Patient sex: M
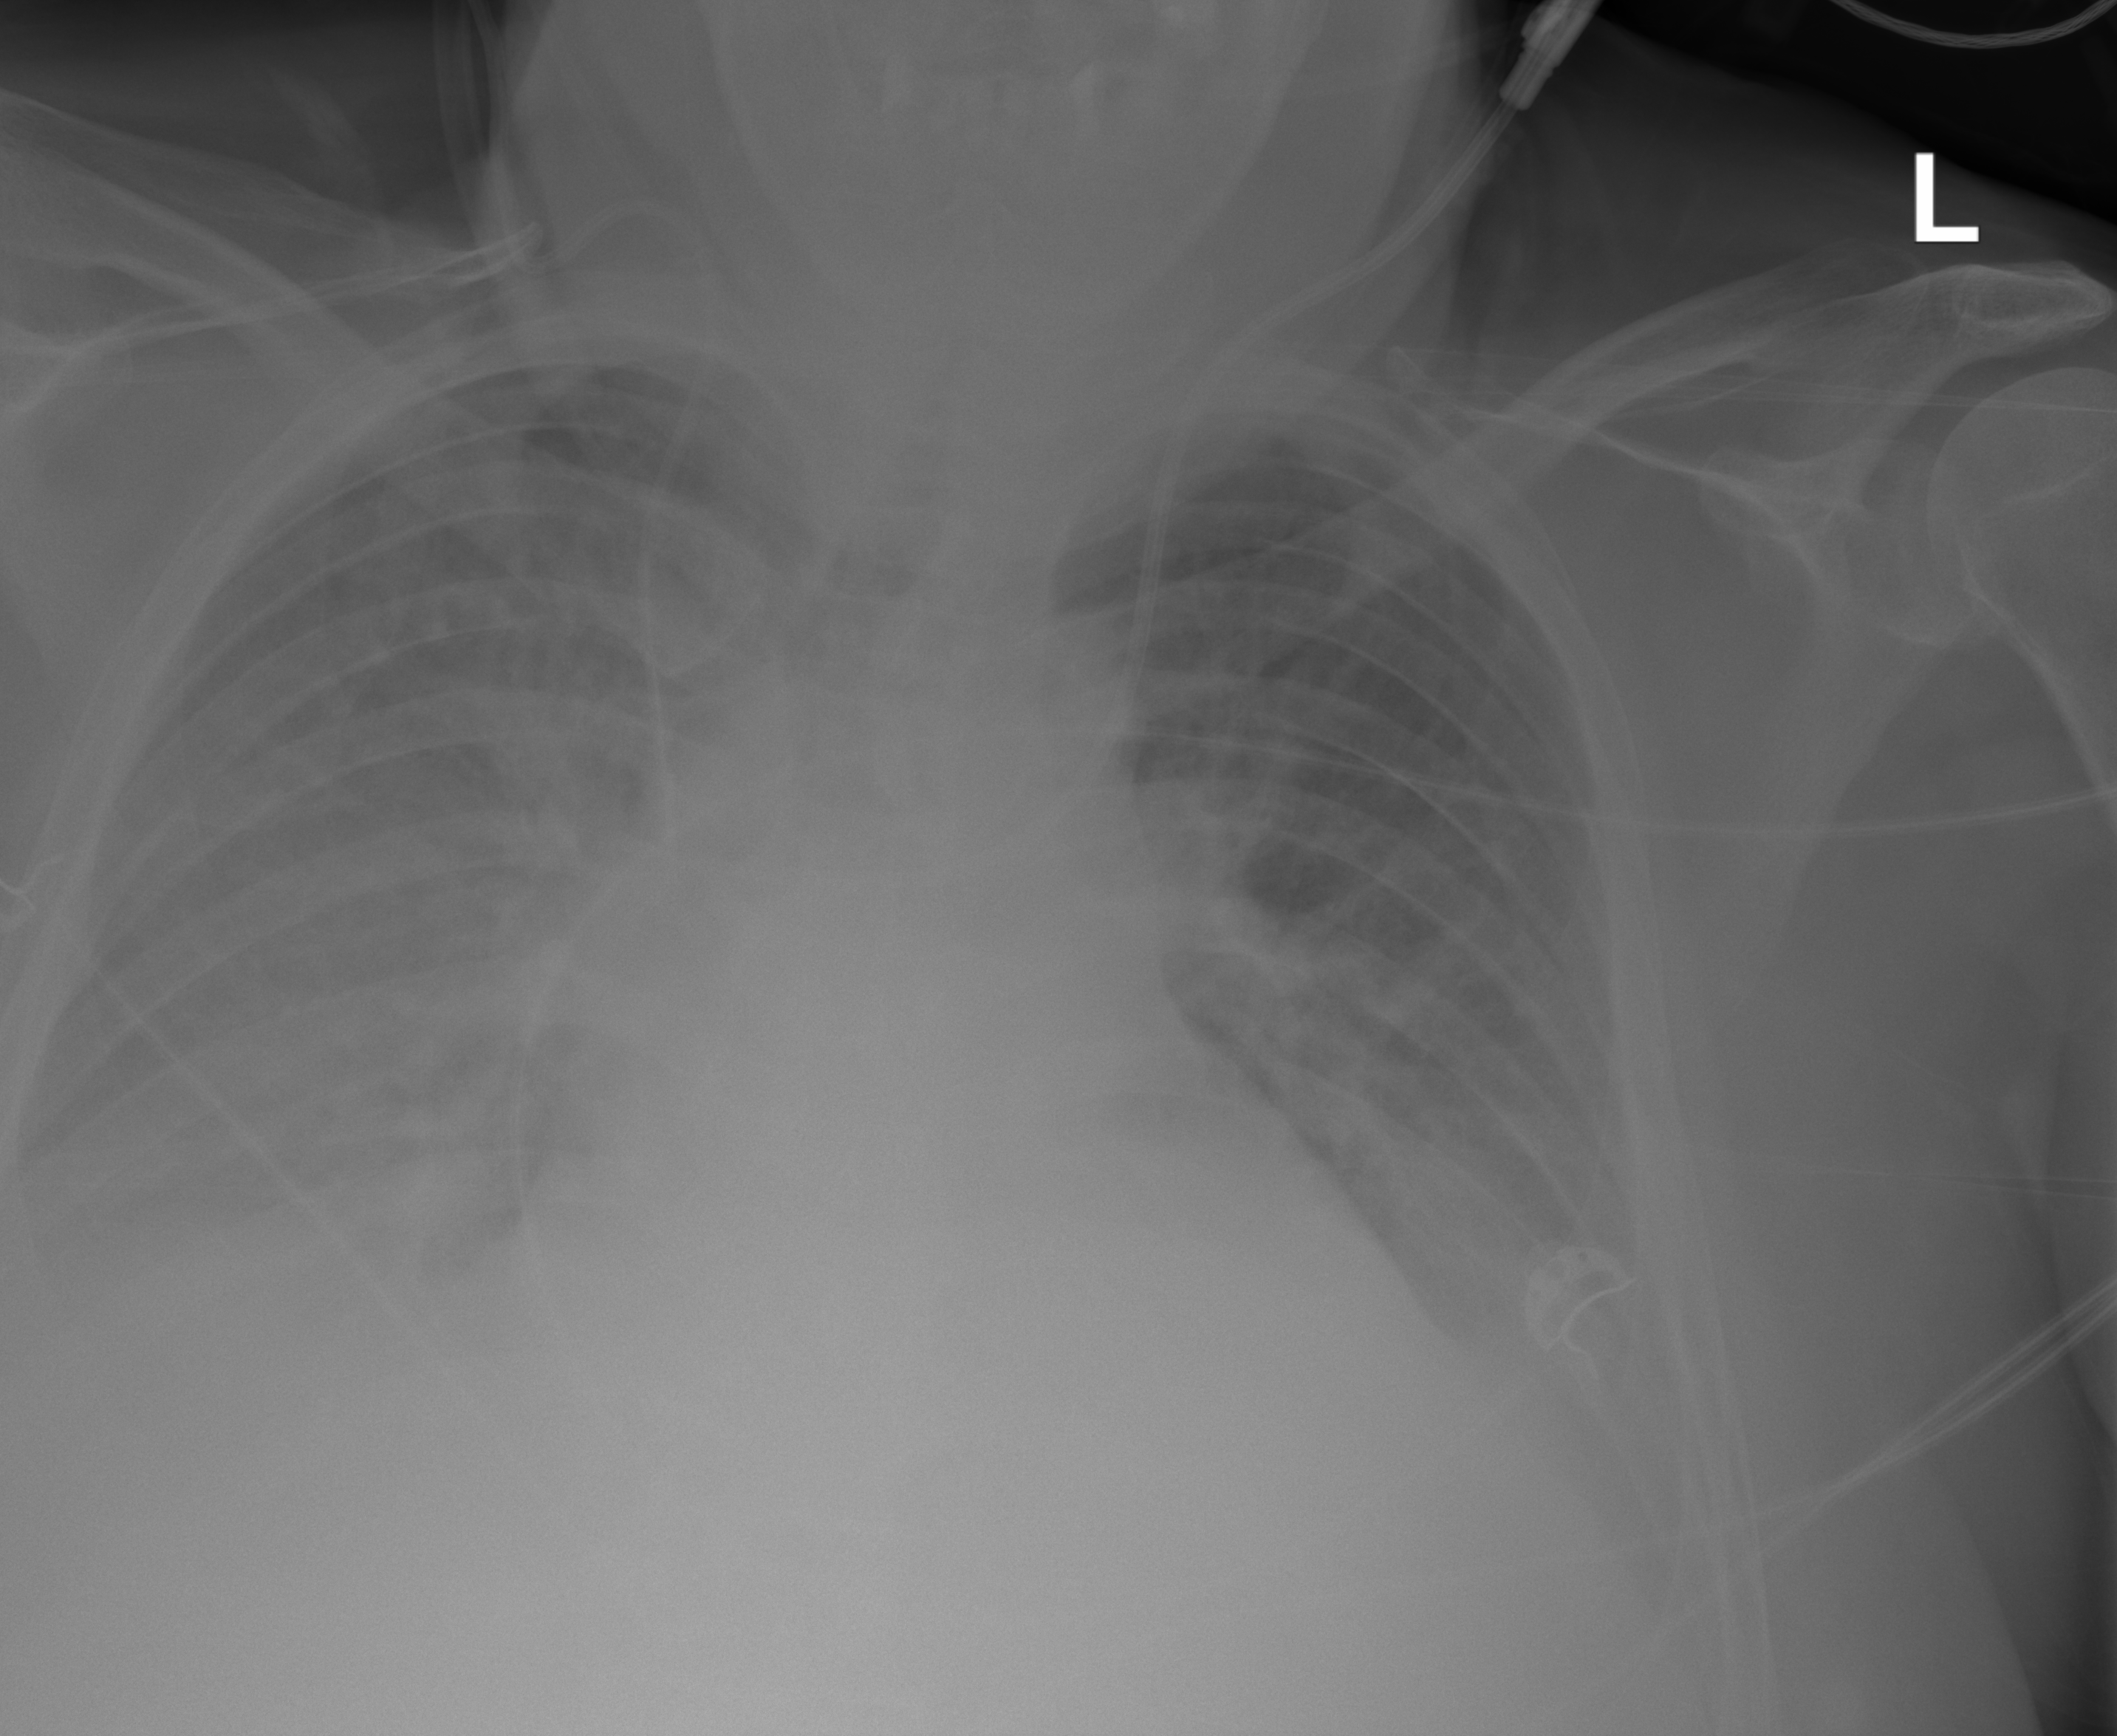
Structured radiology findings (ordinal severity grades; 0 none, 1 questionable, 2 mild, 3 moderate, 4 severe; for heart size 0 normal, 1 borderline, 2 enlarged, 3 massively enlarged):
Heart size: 2
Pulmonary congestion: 2
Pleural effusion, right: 3
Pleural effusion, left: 3
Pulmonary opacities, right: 2
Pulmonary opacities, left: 2
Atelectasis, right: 2
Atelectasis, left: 2